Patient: sex F, age 64
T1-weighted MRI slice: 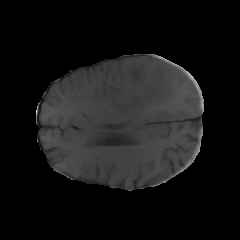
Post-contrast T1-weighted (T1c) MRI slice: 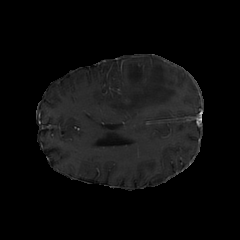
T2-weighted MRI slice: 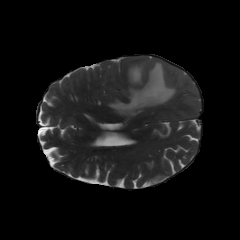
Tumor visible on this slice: yes
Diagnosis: Glioblastoma, IDH-wildtype
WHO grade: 4